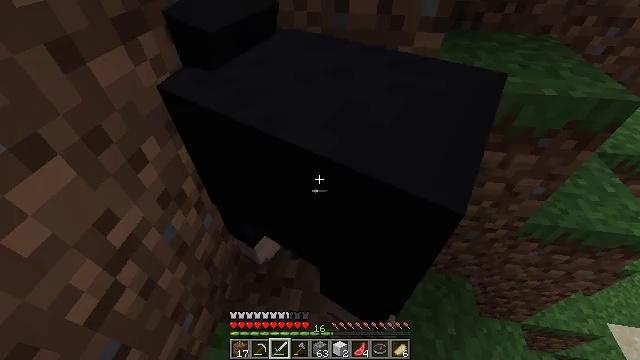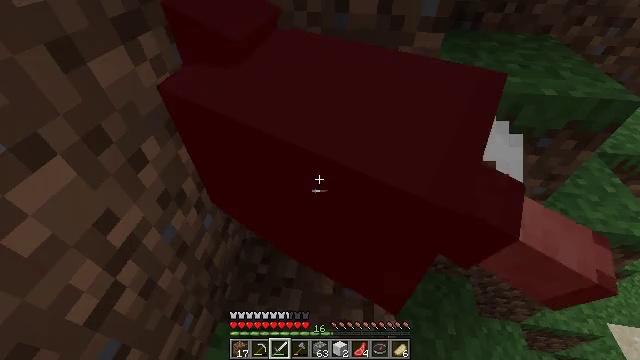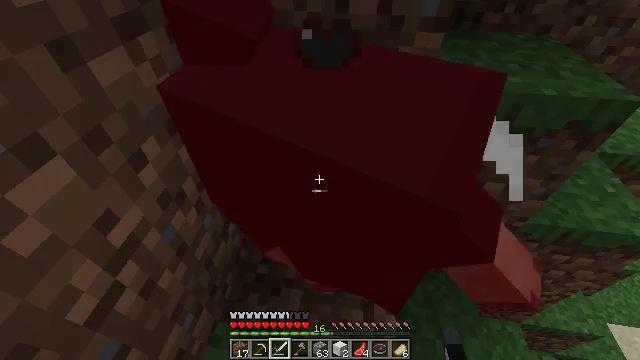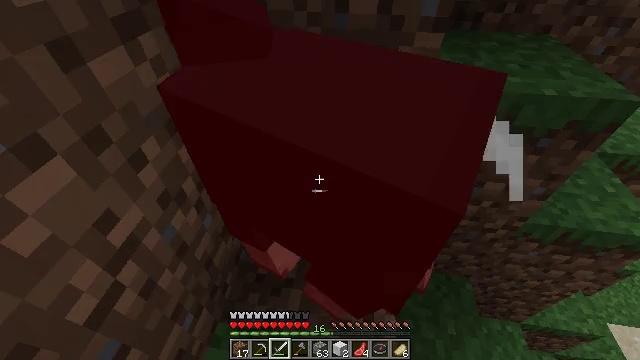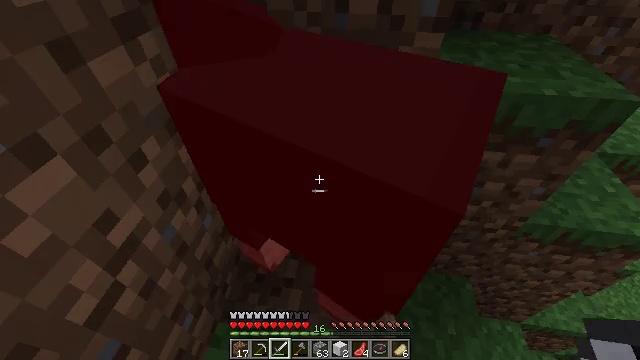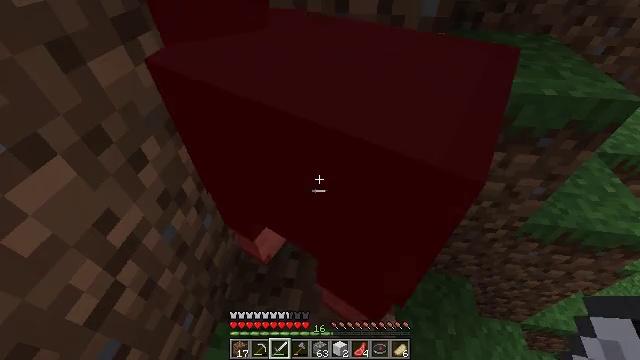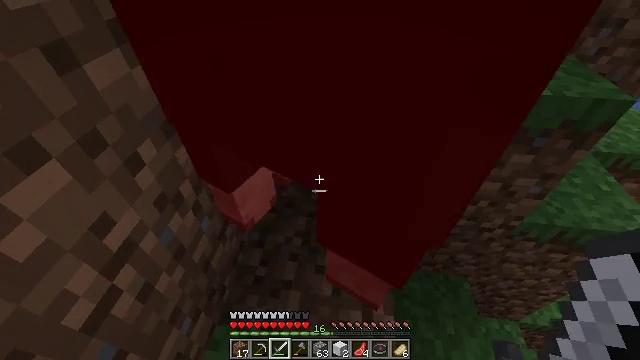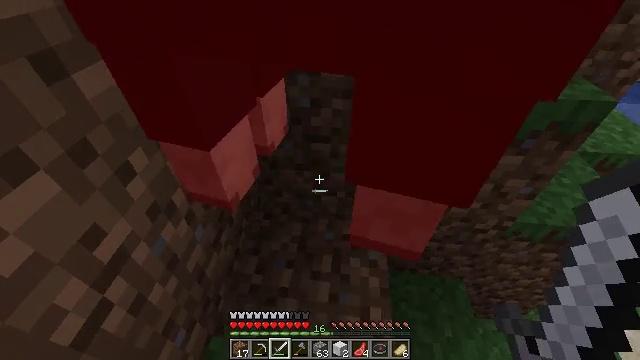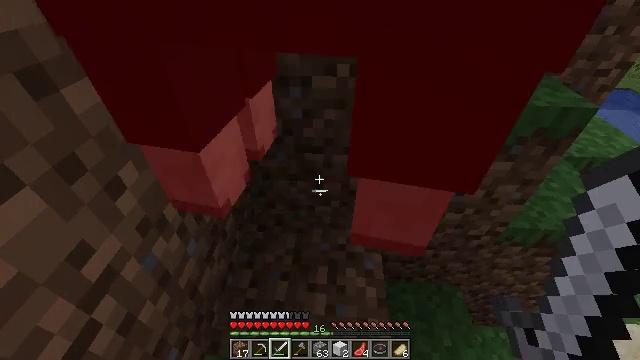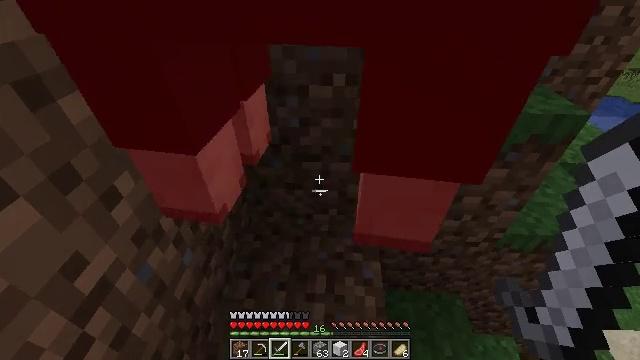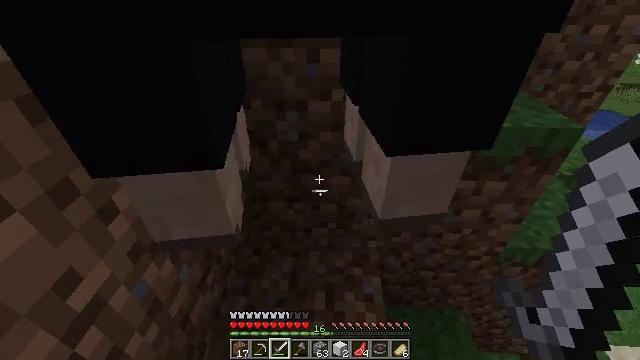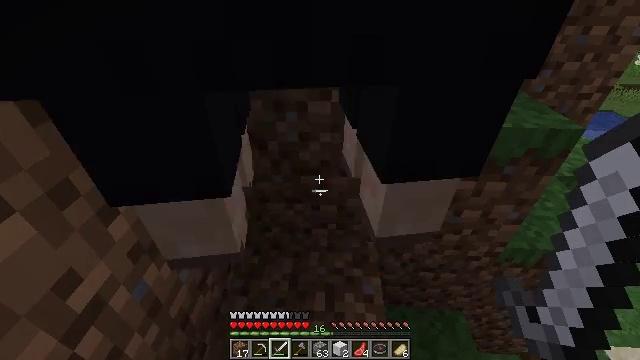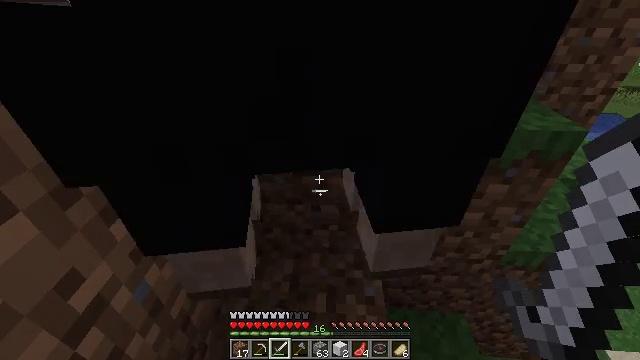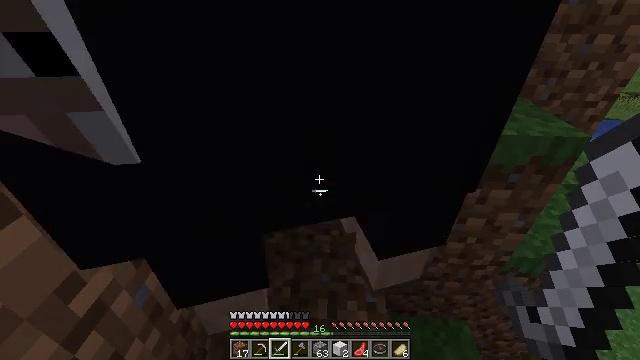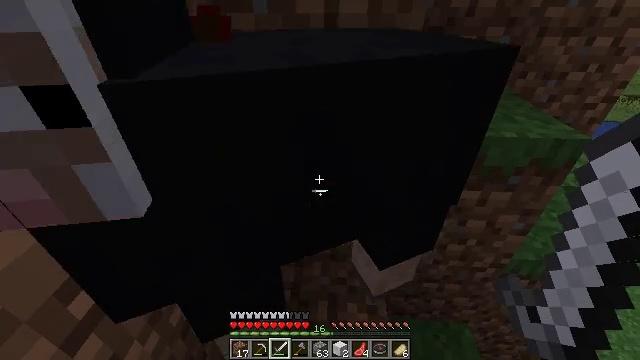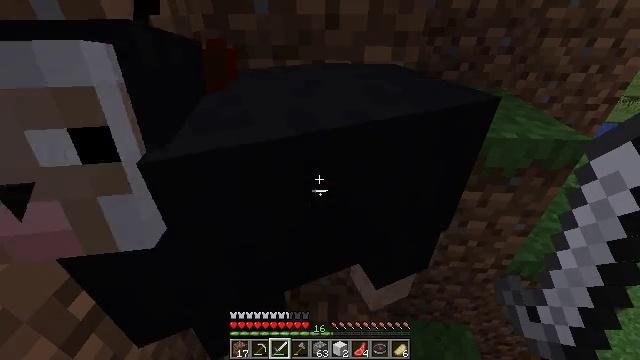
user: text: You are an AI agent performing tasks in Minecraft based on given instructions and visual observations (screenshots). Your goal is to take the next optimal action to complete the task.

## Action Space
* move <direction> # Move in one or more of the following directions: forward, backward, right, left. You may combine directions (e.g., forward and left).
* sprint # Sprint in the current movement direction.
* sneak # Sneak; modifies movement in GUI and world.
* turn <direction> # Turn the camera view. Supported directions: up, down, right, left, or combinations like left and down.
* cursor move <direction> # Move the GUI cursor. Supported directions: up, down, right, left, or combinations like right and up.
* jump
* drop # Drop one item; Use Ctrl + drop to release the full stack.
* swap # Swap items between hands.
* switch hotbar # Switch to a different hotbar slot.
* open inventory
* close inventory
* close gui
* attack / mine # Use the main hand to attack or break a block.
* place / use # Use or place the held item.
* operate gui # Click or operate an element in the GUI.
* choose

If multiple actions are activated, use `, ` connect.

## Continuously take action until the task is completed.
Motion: motion action
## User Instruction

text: Hunt a sheep.
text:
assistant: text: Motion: no_op
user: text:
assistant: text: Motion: no_op
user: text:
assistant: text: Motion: no_op
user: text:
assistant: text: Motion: no_op
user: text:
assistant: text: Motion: no_op
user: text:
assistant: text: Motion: no_op
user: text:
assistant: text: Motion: turn right and up
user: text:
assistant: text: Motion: turn right and up
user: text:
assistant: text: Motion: turn up
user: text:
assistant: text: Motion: turn up
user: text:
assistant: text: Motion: no_op
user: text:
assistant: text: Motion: no_op
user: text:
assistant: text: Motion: turn up
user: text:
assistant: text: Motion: no_op
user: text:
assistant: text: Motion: no_op
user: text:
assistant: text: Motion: no_op
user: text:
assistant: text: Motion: no_op
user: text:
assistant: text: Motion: attack / mine
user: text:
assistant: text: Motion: attack / mine
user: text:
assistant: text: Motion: attack / mine
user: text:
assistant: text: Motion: no_op
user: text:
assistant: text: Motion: no_op
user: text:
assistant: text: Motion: no_op